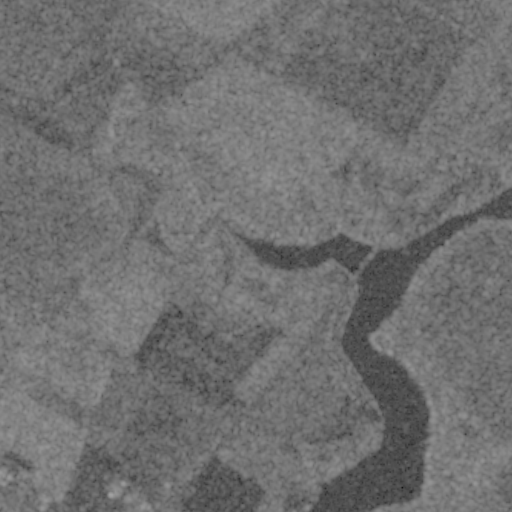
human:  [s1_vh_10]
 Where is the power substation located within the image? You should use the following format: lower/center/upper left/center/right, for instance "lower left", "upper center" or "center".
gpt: The power substation is located in the lower center of the image.
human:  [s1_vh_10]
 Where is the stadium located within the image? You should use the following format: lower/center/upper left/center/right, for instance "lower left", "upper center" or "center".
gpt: The stadium is located in the lower left of the image.
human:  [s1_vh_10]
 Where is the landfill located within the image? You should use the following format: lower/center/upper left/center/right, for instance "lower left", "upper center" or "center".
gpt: There is no landfill in the image.

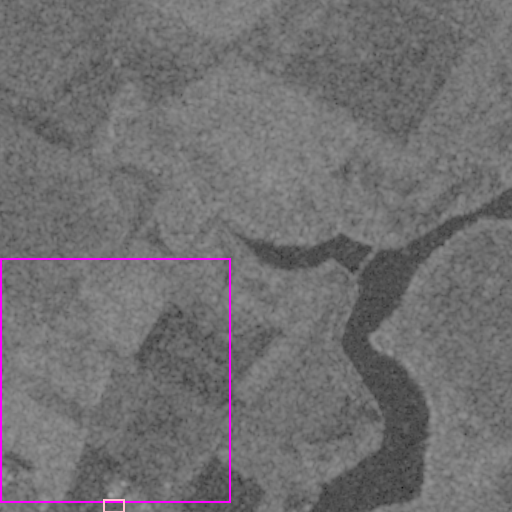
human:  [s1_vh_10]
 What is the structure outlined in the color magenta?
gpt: The structure outlined in magenta is a crop field.
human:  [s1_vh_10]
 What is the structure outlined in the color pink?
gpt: The structure outlined in pink is a stadium.
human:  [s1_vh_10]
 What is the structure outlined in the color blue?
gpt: There is no blue outline.